Interaction volume radius: 5 \u00c5
Interaction volume height: 30 \u00c5
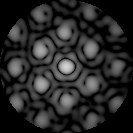
Disorder parameter: 0.348